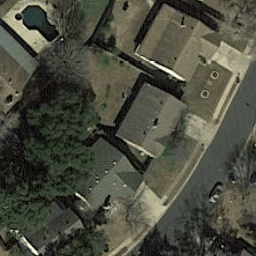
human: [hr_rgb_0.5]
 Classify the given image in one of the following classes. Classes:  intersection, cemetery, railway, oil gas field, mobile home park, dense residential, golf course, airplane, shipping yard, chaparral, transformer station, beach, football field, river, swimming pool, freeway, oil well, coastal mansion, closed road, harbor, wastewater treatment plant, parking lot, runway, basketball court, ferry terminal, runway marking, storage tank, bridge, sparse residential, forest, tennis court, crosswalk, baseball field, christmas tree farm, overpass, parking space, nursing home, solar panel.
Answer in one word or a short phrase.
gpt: dense residential